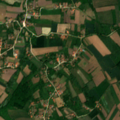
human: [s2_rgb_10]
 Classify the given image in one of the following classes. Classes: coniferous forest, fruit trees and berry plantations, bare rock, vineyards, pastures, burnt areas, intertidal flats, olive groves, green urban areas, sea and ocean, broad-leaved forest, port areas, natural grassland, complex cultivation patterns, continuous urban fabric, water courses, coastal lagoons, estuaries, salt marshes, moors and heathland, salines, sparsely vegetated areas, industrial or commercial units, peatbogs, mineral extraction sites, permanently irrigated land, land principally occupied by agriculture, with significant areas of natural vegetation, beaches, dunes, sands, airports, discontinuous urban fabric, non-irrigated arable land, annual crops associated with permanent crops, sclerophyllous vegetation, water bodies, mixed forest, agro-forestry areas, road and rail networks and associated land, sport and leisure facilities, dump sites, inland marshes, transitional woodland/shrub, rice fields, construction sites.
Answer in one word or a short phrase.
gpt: discontinuous urban fabric, complex cultivation patterns, land principally occupied by agriculture, with significant areas of natural vegetation